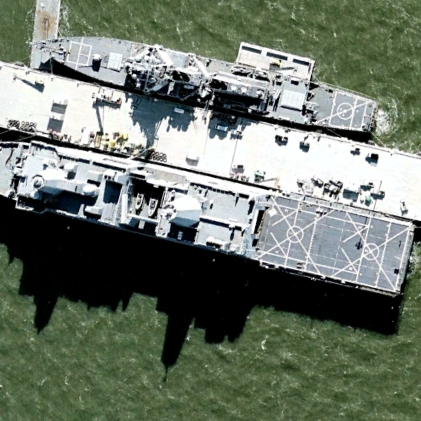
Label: combat